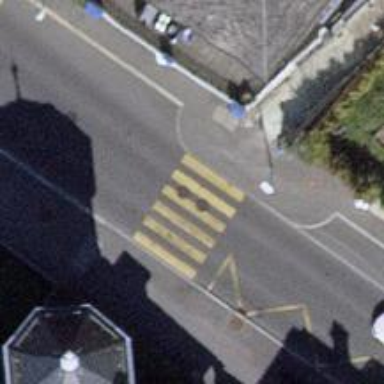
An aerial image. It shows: Uncontrolled crossing on the road.